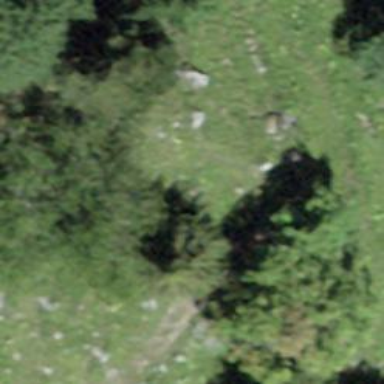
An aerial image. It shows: Needle-leaved tree in its natural environment.